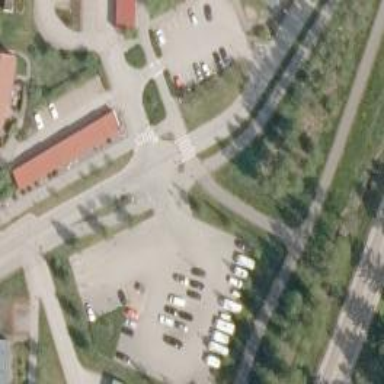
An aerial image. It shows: Parking area with surface.